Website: walmart
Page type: customer-info-address
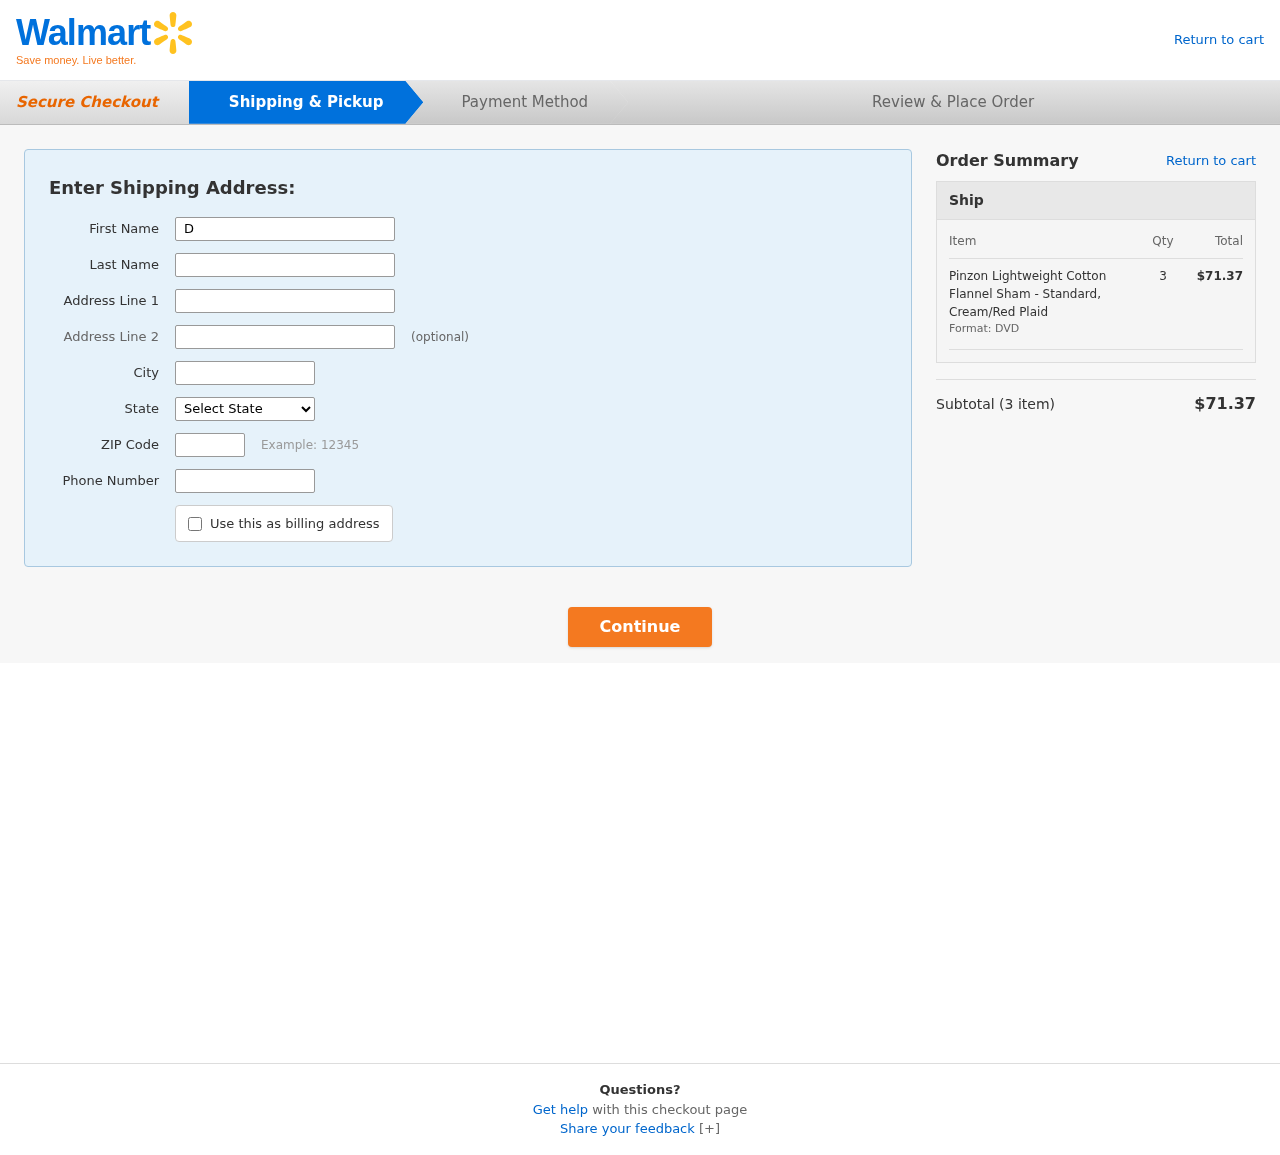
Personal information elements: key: PII_CITY
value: Port Loristad
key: PII_FIRSTNAME
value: Dana
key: PII_LASTNAME
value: Jones
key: PII_PHONE
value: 4845922145
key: PII_POSTCODE
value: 74482
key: PII_STATE
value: Indiana
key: PII_STREET
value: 7645 Dylan Light Apt. 358
Product elements: key: PRODUCT1_NAME
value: Pinzon Lightweight Cotton Flannel Sham - Standard, Cream/Red Plaid
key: PRODUCT1_QUANTITY
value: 3
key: PRODUCT1_LINE_TOTAL
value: $71.37
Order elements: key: ORDER_NUM_ITEMS
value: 3
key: ORDER_SUBTOTAL
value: $71.37